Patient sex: F
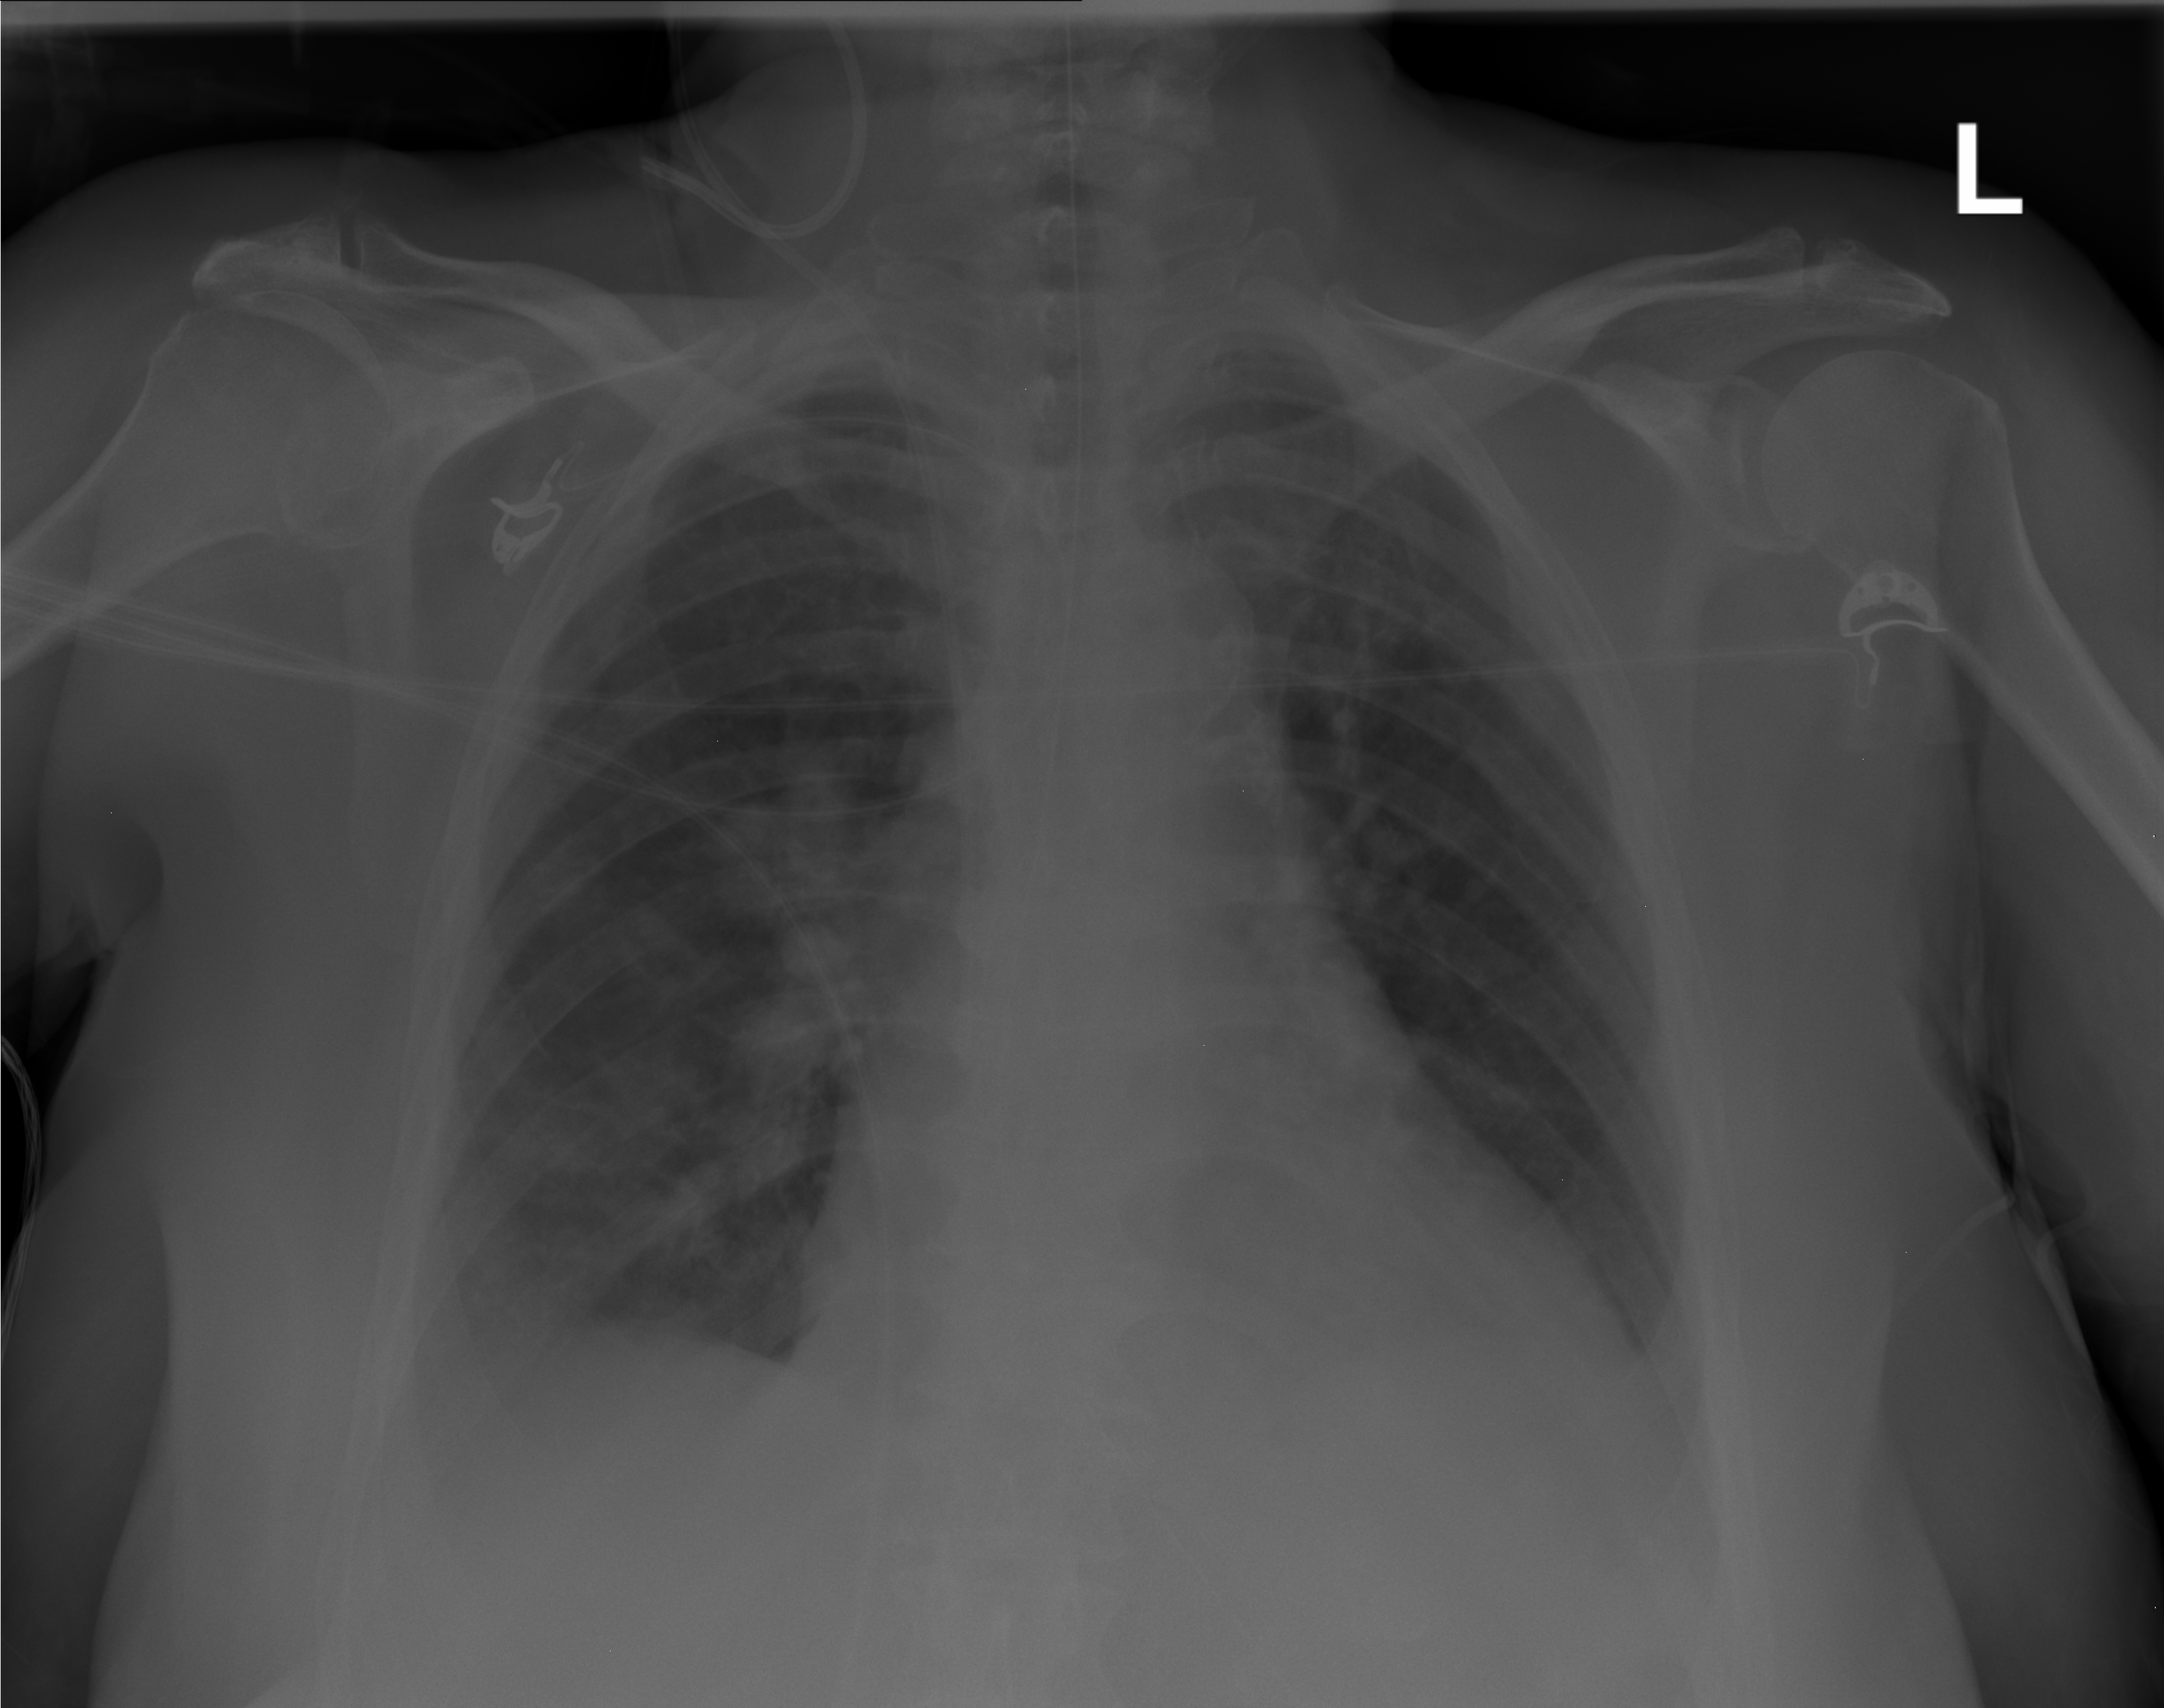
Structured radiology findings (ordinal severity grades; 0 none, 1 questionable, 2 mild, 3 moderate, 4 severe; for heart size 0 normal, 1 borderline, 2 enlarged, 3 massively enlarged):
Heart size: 0
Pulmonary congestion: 2
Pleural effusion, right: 2
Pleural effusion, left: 2
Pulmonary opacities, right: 3
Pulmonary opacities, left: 2
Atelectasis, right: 2
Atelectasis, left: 2